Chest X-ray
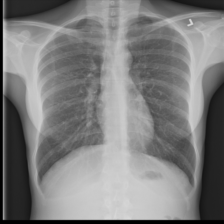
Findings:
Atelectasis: negative
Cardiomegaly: negative
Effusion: negative
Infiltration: negative
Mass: negative
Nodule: negative
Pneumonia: negative
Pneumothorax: negative
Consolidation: negative
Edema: negative
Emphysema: negative
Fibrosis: negative
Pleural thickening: negative
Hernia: negative